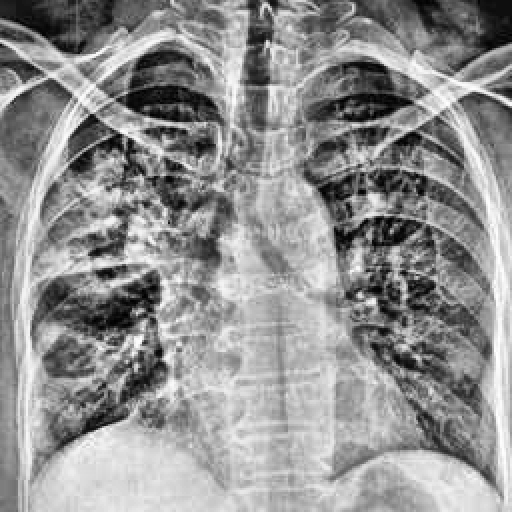
Finding: TUBERCULOSIS